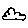
Label: cloud